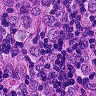
Metastatic tissue present: yes